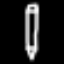
Label: pencil